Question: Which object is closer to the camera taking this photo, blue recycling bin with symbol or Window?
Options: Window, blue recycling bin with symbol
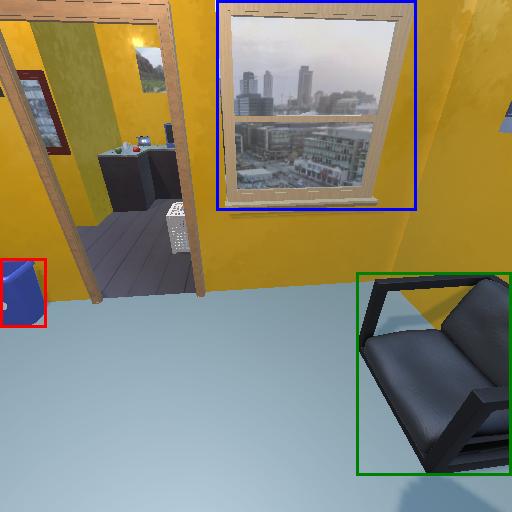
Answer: Window